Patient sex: M
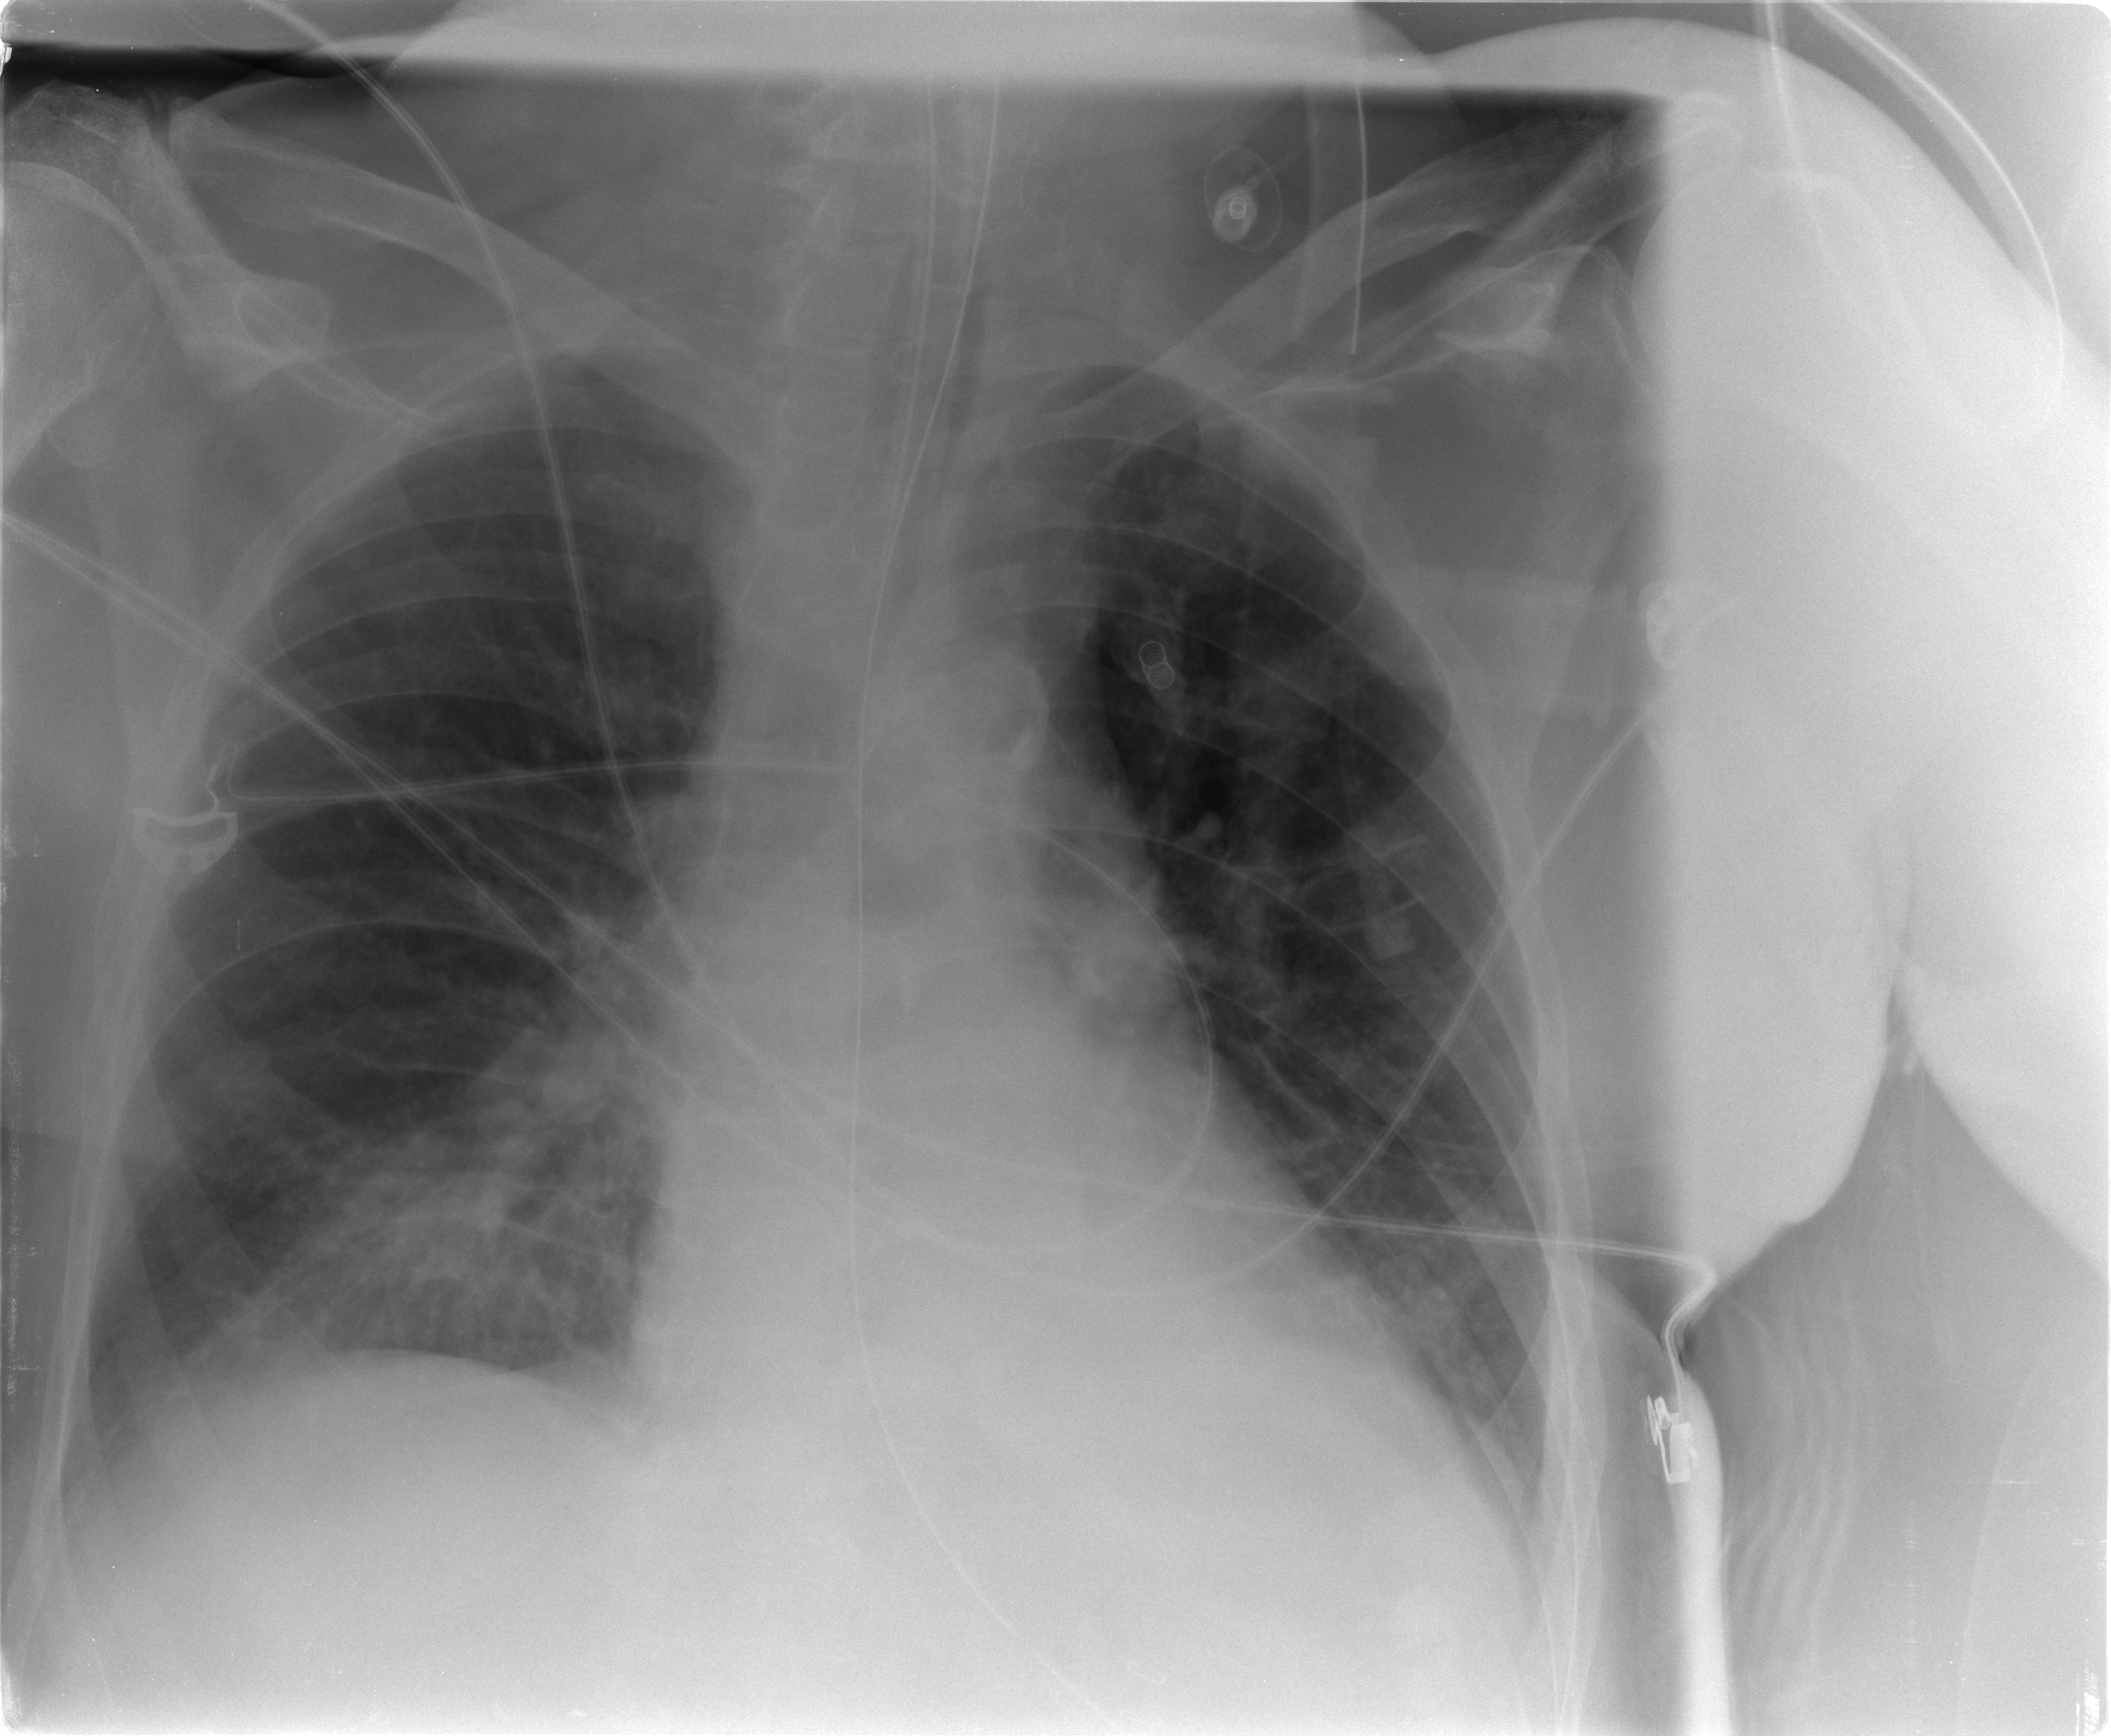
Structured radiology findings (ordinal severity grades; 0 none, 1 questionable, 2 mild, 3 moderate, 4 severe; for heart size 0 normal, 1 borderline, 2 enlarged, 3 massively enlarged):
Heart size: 0
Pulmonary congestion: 0
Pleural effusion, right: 1
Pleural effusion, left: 1
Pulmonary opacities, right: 2
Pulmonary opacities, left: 0
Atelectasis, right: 2
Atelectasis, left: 1